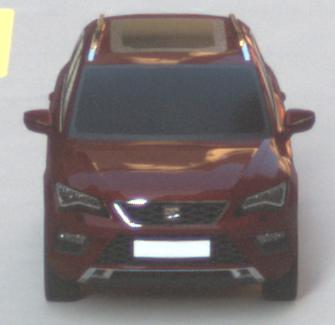
Make: SEAT
Model: Ateca 1.0 TSI Ecomotive
Detailed model: Ateca (5FP)
Model produced from: 2016/08
Model produced until: 2018/08
Doors: 5
Color: red
Road condition: dry road
Daytime: morning or afternoon
Contrast: medium contrast